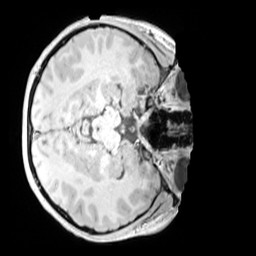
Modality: MP2RAGE
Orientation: axial
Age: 10
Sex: female
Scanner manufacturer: siemens
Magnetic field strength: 3 T
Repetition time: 4 s
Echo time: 0.00303 s